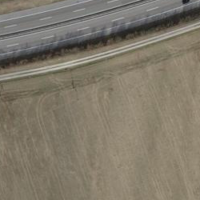
EUNIS habitat code: 57
Species observed at this site:
Pholidoptera griseoaptera